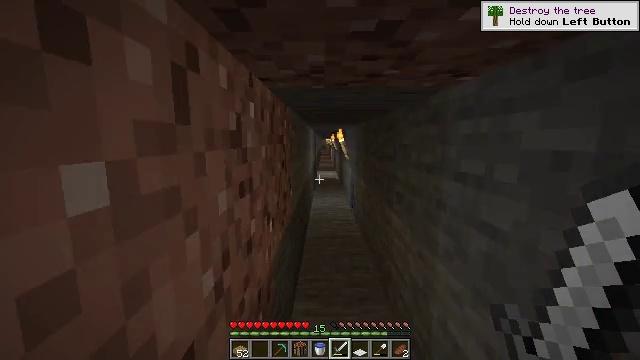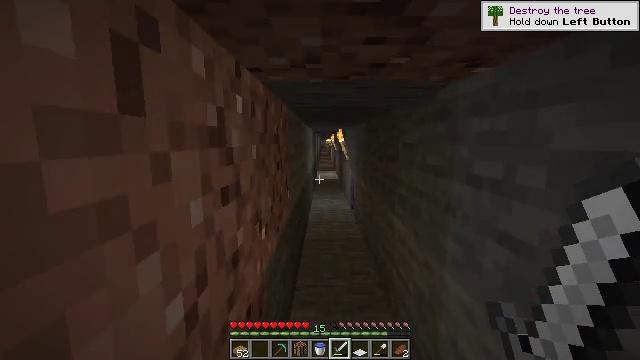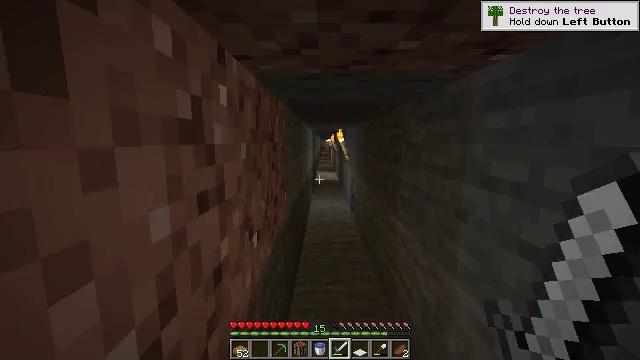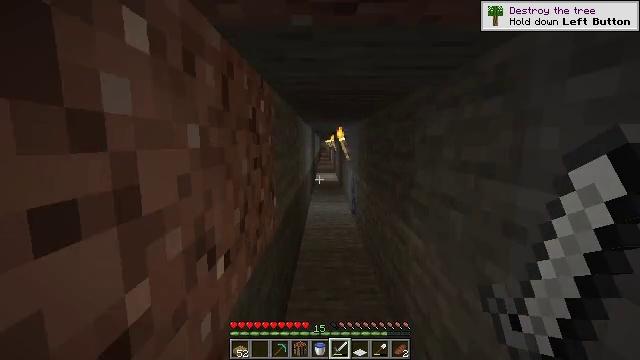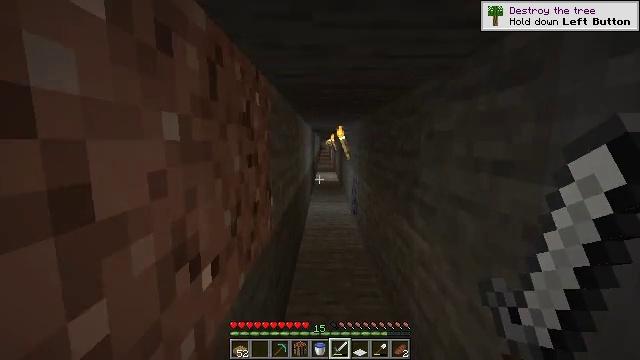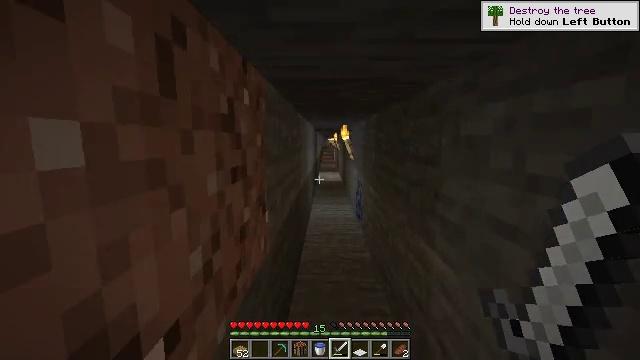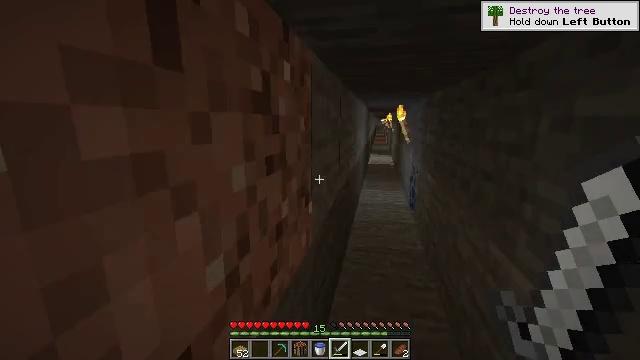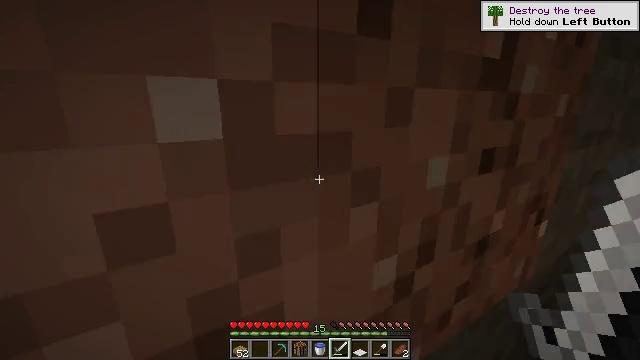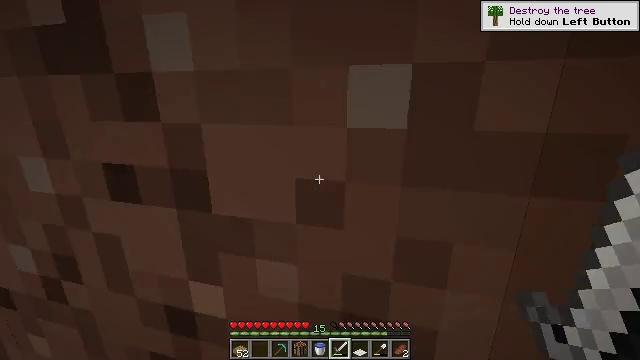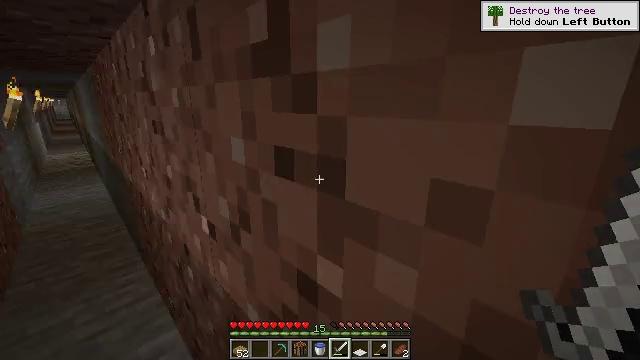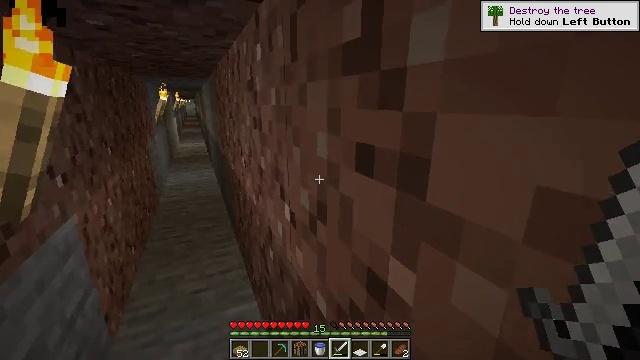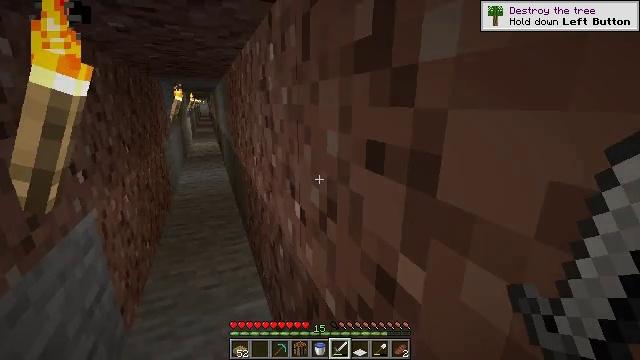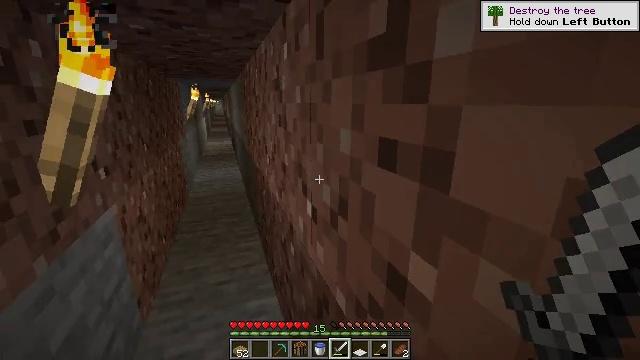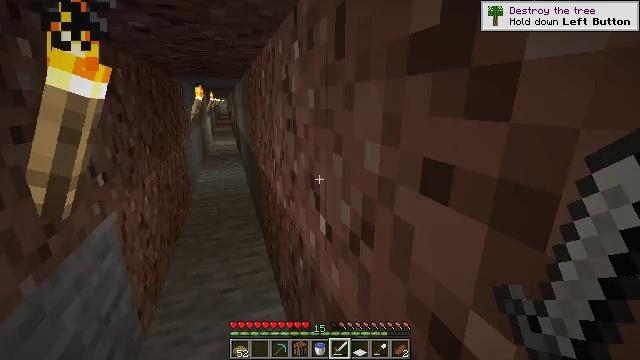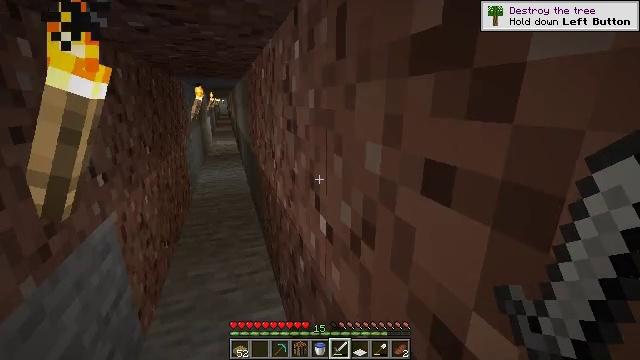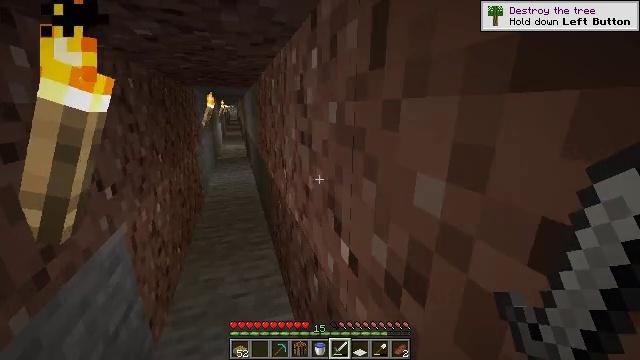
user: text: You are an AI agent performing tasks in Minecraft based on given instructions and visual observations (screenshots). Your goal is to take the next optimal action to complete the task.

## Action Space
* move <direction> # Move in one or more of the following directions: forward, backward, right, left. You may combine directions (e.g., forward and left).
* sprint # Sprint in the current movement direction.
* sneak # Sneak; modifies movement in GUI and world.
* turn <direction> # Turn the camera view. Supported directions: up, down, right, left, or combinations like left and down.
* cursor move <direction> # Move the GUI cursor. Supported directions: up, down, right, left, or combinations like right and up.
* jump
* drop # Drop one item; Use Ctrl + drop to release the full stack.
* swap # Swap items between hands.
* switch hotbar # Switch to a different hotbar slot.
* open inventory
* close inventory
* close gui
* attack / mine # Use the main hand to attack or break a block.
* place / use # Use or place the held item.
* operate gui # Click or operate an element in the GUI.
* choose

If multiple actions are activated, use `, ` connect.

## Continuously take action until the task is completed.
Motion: motion action
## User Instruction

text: Break the existing planks.
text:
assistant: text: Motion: move forward, sprint
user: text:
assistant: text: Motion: move forward, sprint
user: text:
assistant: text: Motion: move forward, sprint
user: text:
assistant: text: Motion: move forward, sprint
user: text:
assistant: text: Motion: move forward, sprint
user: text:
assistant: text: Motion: sprint, turn left and down
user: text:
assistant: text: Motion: turn left and down
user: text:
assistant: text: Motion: turn left
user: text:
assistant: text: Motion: turn left
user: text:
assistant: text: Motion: turn left
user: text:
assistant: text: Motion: turn left
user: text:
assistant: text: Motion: sprint, turn left
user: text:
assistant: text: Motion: move forward, sprint
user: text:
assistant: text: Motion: move forward, sprint
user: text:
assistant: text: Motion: move forward, sprint
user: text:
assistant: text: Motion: move forward, sprint, turn left
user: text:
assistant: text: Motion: move forward, sprint, turn left
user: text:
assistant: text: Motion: move forward, sprint, turn left and up
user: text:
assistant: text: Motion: move forward, sprint, turn left
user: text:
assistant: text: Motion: move forward, sprint
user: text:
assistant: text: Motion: move forward, sprint
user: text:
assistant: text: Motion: move forward, sprint
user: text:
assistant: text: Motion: move forward, sprint
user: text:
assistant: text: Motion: move forward, sprint
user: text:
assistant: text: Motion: move forward, sprint
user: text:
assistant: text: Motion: move forward, sprint
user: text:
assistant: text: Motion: move forward, sprint
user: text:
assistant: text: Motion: move forward, sprint
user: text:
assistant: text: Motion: move forward, sprint
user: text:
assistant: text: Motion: move forward, sprint